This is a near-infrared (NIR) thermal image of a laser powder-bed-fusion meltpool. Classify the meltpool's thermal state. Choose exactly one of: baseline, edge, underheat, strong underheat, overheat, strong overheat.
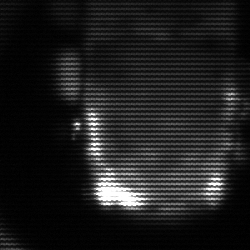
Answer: baseline